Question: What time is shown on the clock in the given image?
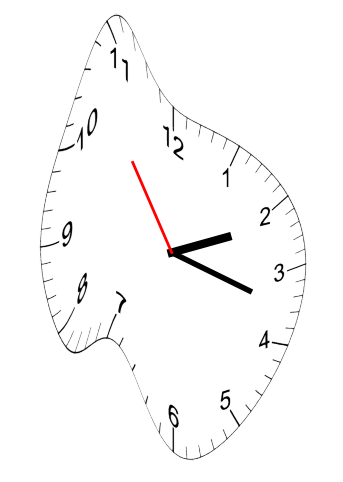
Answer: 02:17:54